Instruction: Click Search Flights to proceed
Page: home
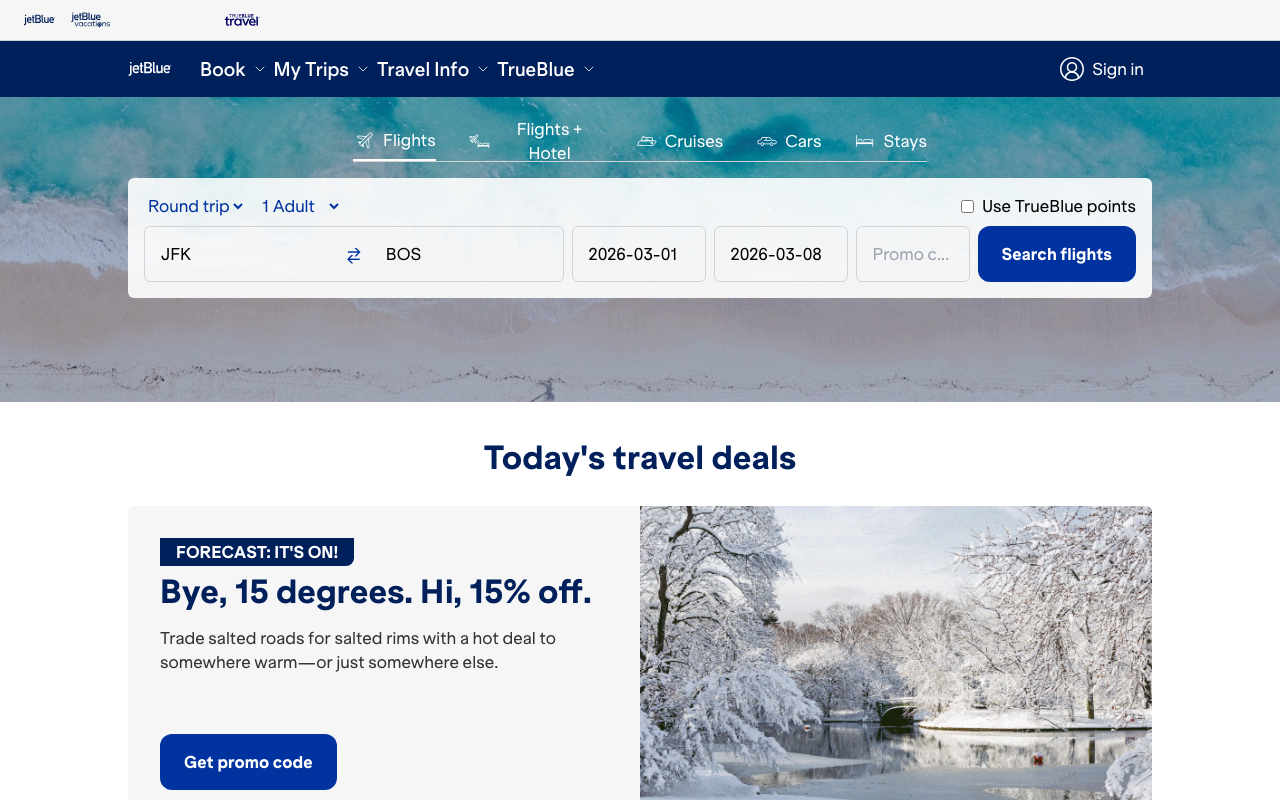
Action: click